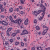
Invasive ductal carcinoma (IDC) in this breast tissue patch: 0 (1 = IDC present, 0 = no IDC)